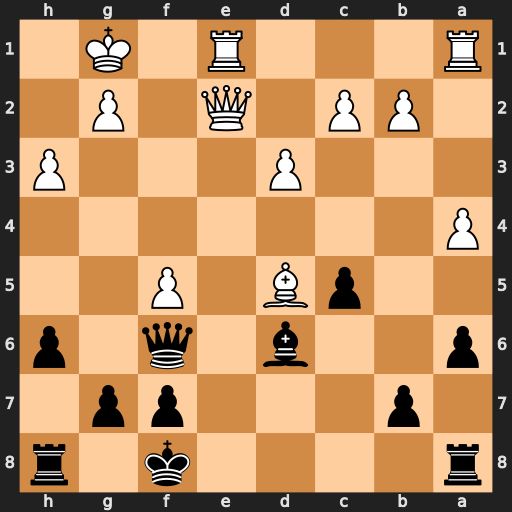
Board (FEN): r4k1r/1p3pp1/p2b1q1p/2pB1P2/P7/3P3P/1PP1Q1P1/R3R1K1
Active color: b
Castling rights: -
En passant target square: -
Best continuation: Qd4+ Kh1 Qxd5